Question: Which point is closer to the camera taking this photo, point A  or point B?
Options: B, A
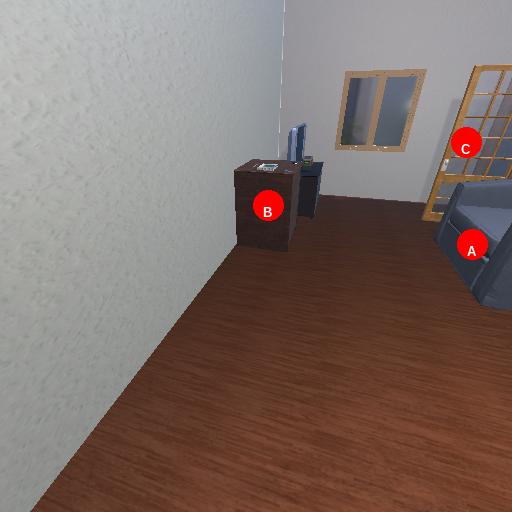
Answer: B